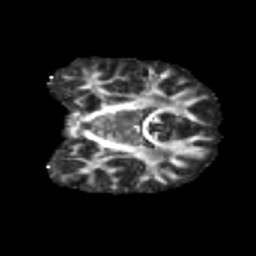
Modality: FA
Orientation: coronal
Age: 12
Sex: male
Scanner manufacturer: siemens
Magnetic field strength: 3 T
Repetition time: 3.8 s
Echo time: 0.07 s